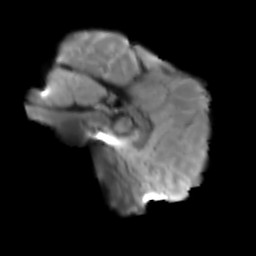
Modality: T2w
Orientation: sagittal
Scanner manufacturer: siemens
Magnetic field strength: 3 T
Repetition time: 3.6 s
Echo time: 0.092 s